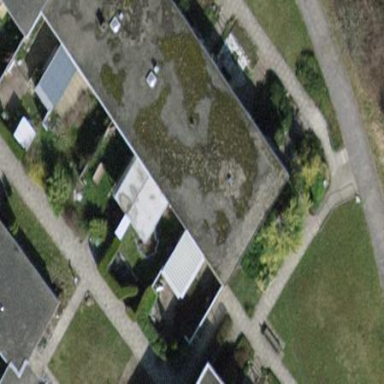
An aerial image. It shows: Flat-roofed terrace building.